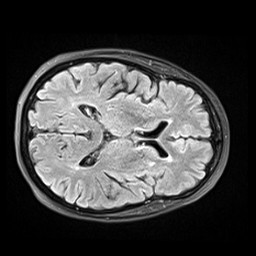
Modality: FLAIR
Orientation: axial
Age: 67
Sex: female
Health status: healthy
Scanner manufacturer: siemens
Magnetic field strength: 3 T
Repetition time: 9 s
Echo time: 0.088 s